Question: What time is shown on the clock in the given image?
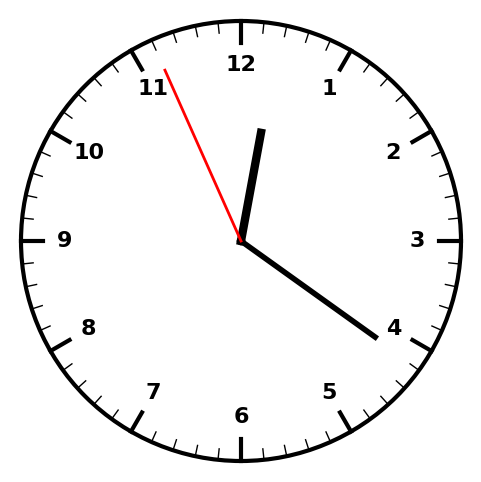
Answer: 12:20:56